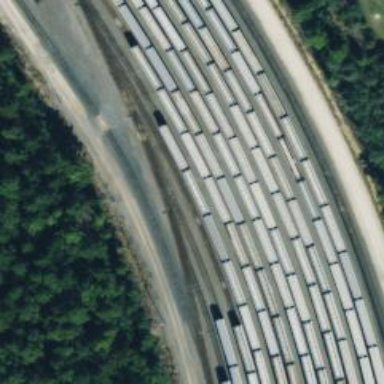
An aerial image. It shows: Rail spur service.